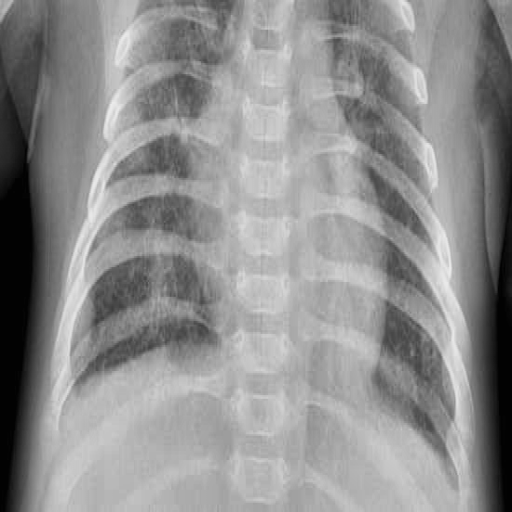
Finding: PNEUMONIA